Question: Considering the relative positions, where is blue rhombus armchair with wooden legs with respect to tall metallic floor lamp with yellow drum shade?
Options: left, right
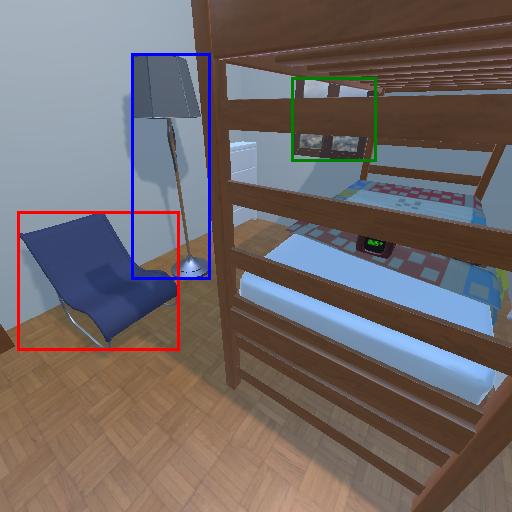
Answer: left